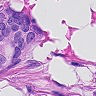
Metastatic tissue present: yes